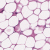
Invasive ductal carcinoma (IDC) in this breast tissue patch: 0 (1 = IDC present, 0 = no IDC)